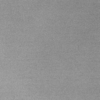
Label: dusty